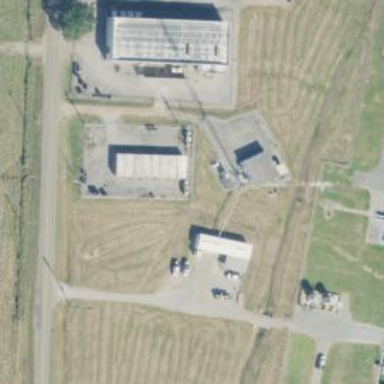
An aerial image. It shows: Industrial utility depot.